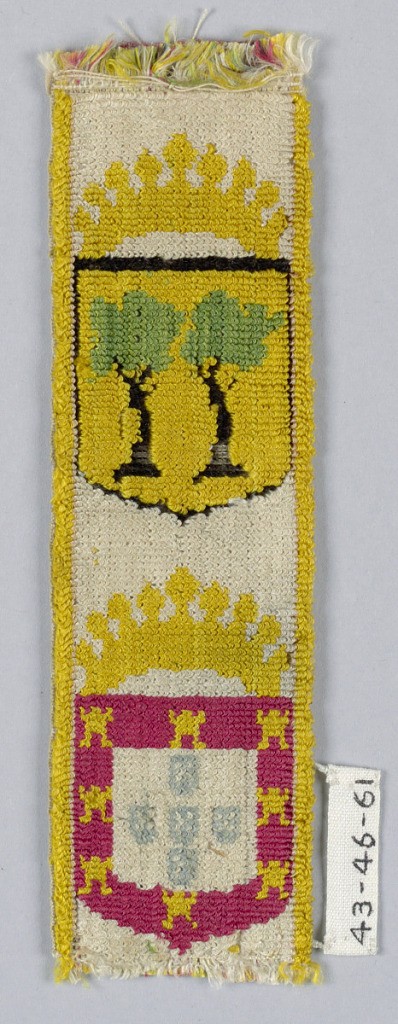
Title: Trimming
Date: early 19th century
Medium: White, black, and colored silk in velvet weave.
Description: Two shields, each under a crown. One shows two trees (green and black on yellow).  The other shows armorial devices in blue within a red band ornamented with red castles.